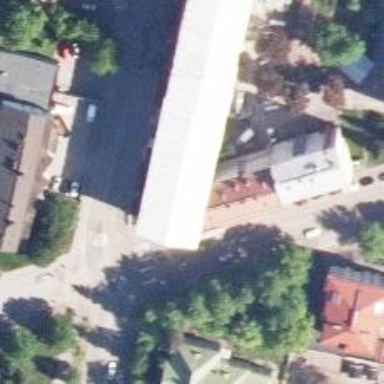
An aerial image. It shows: Kindergarten.